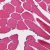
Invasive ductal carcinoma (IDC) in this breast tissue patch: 0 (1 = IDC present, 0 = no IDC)